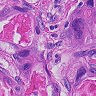
Metastatic tissue present: yes